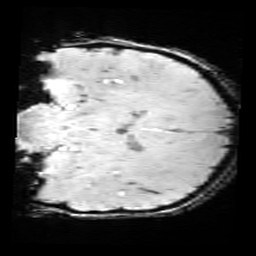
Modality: SWI
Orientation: coronal
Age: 12
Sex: male
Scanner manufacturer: siemens
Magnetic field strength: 3 T
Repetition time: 0.027 s
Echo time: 0.02 s